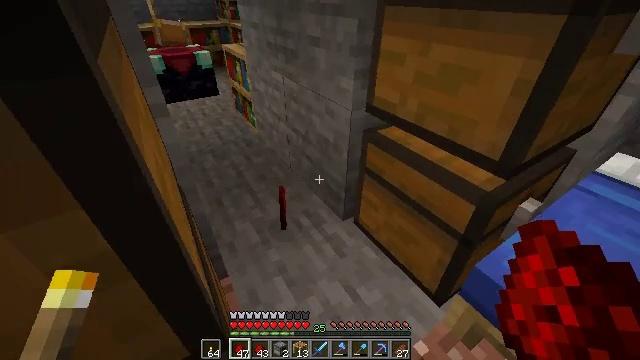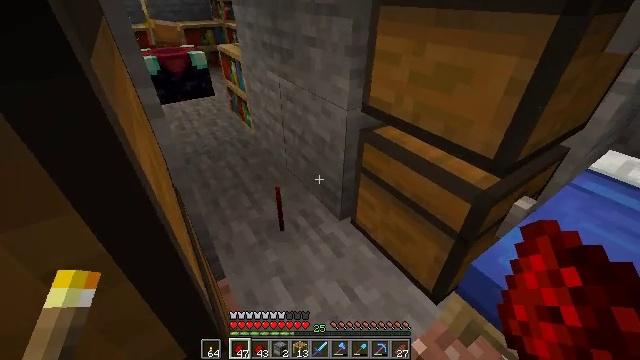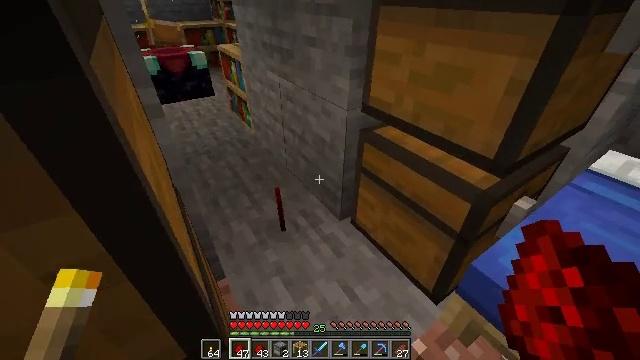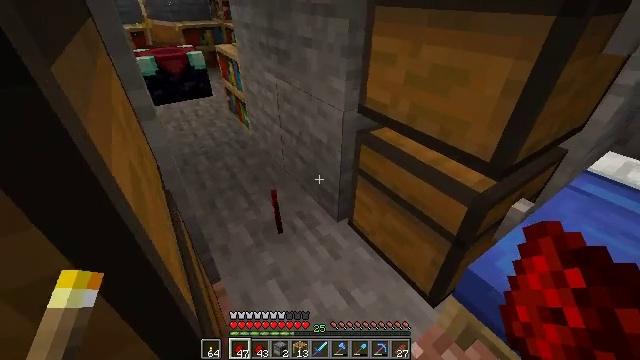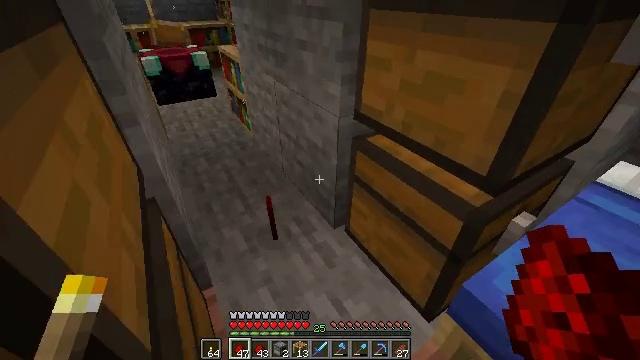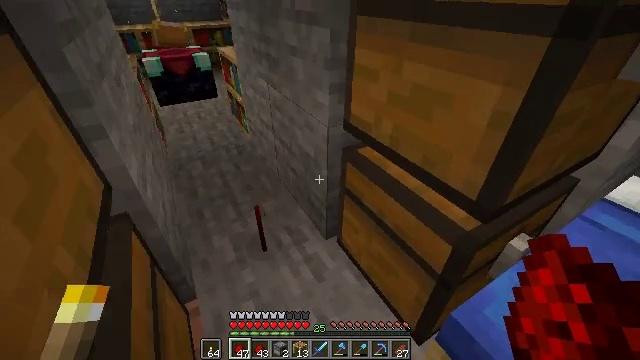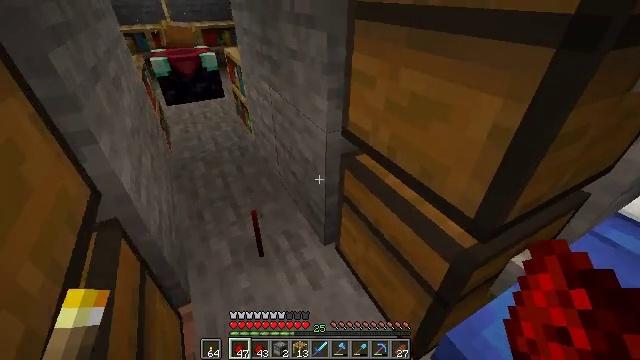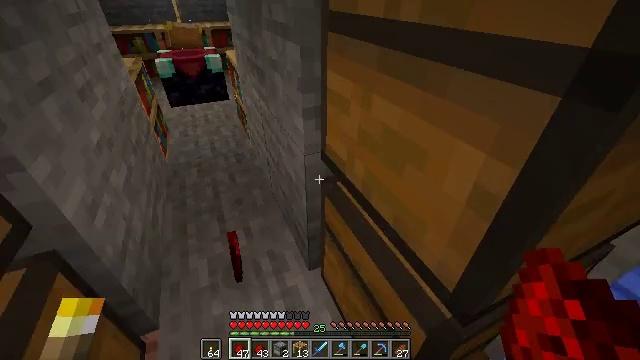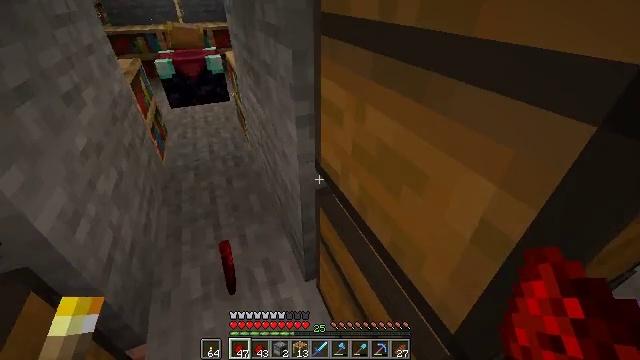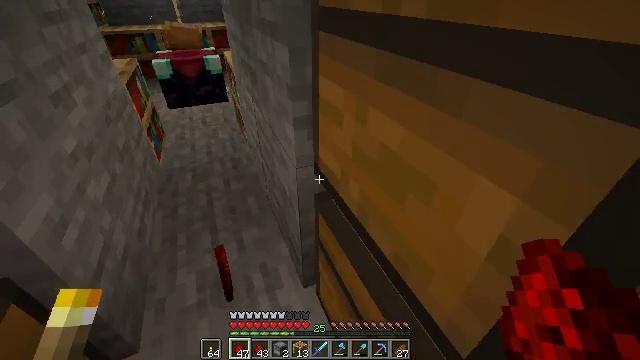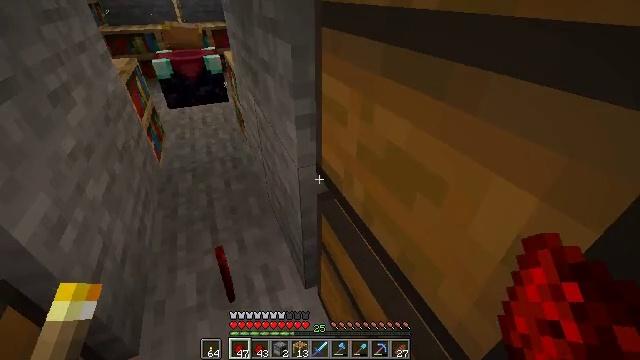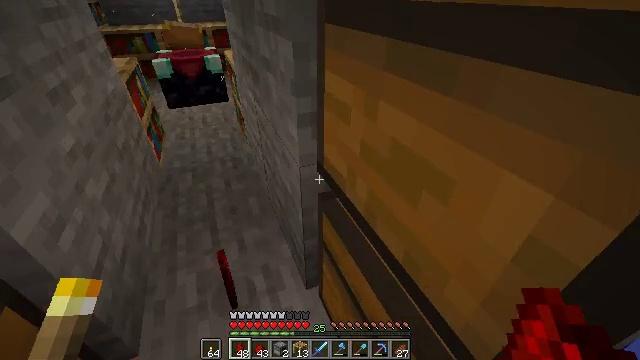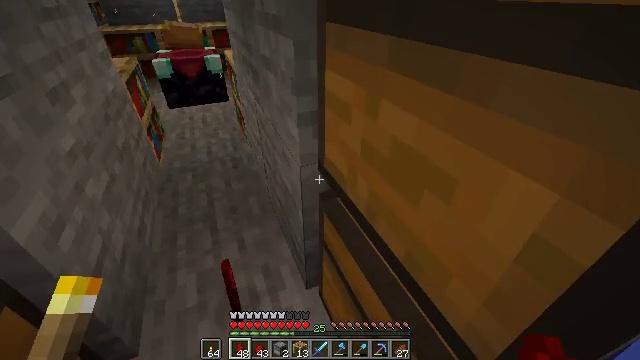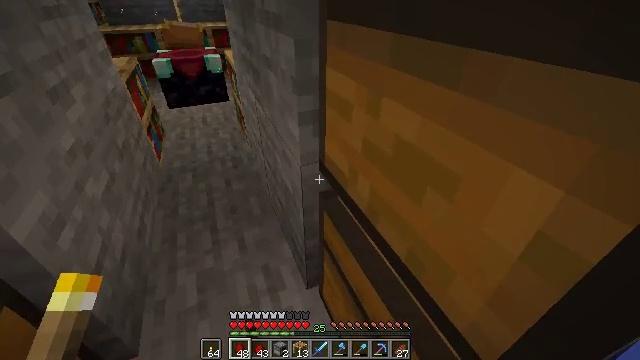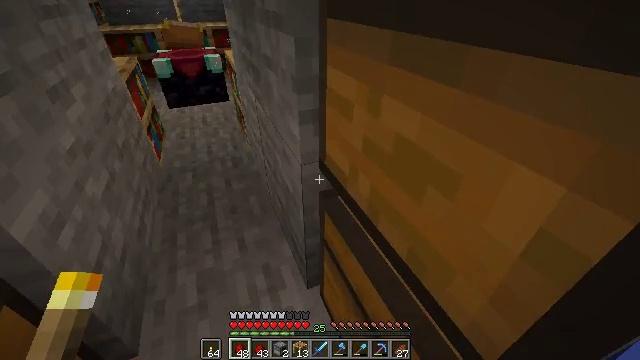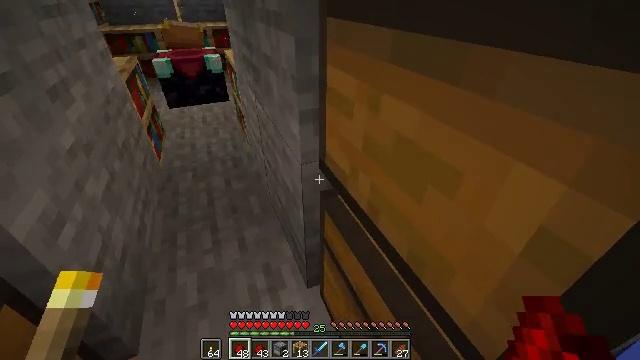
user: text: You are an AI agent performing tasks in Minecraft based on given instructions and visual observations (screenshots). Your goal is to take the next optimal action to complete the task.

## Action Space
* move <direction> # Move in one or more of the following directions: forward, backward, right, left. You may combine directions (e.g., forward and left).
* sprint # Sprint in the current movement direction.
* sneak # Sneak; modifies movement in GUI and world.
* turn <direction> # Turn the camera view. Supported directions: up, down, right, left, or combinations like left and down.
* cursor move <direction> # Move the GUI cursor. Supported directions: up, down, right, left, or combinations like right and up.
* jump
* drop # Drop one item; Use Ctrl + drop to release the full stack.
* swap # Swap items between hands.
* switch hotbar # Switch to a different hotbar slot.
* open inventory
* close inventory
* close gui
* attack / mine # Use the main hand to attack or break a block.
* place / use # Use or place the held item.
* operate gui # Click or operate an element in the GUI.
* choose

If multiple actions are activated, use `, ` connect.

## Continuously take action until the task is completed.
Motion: motion action
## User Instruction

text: Combine materials in the crafting table to craft a repeater.
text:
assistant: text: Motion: no_op
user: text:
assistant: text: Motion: no_op
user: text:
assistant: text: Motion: move forward
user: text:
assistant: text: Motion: move forward and move right, turn left
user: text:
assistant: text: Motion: move forward and move right, turn left
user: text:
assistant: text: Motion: move forward and move right, turn left
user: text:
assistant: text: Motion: move forward, turn left
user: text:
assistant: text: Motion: no_op
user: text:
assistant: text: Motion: no_op
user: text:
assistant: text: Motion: no_op
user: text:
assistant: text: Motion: no_op
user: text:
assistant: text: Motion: no_op
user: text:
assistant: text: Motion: no_op
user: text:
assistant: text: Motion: no_op
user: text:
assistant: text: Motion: no_op
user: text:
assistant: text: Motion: turn right
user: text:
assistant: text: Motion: turn right
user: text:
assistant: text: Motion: turn right
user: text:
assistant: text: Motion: turn right
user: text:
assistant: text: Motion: turn right
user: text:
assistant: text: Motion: turn right and up
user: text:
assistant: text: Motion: turn right
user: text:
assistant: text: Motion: no_op
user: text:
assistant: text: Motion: turn right and up
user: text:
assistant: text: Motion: turn right and up
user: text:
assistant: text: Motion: turn up
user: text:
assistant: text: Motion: turn right and up
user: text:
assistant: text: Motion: turn left
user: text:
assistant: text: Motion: no_op
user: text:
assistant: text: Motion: no_op